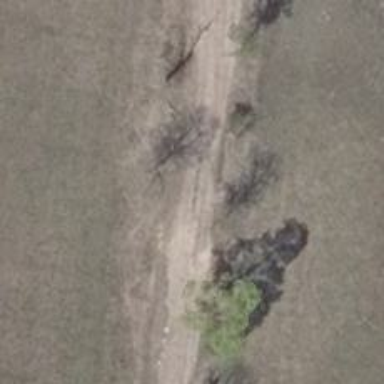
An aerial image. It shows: Sandy track road with grade5 tracktype.